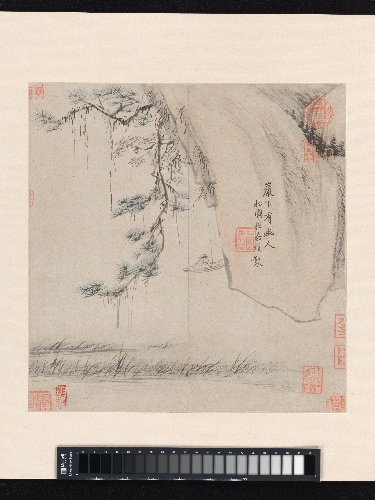
Title: 明   程嘉燧   山水二幅   冊頁|Two Landscapes
Artist: Cheng Jiasui
Artist bio: Chinese, 1565–1644
Object type: Two leaves from an album
Classification: Paintings
Medium: Two leaves from an album; ink and color on paper
Culture: China
Period: Ming dynasty (1368–1644)
Dimensions: Each: 14 x 14 in. (35.6 x 35.6 cm)
Department: Asian Art
Credit line: Gift of Florence and Herbert Irving, 2015
Accession year: 2015
Repository: Metropolitan Museum of Art, New York, NY
Tags: Landscapes